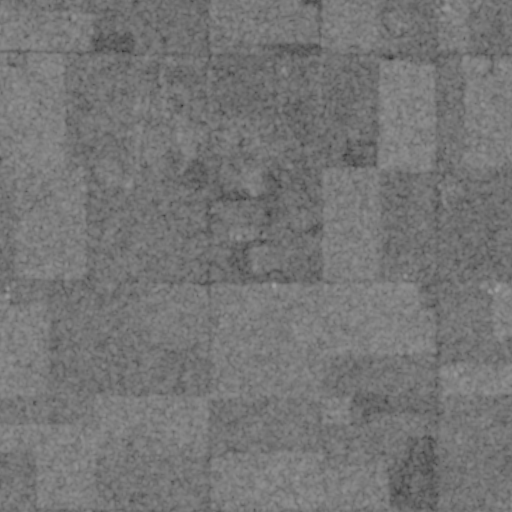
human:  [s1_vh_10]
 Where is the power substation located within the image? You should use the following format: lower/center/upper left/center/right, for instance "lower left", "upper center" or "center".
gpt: The power substation is located in the center of the image.
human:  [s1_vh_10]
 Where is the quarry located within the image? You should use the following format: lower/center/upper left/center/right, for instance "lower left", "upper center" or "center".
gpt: There is no quarry in the image.

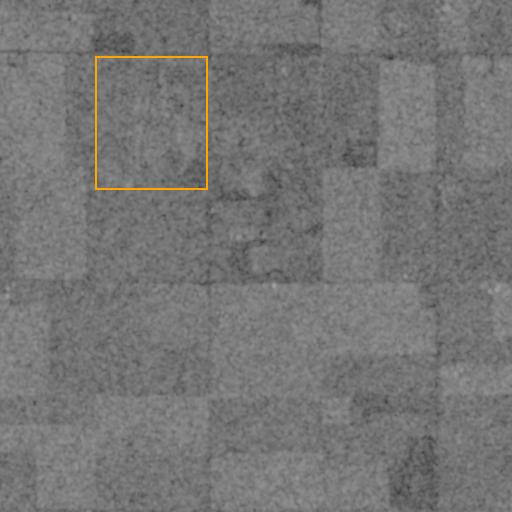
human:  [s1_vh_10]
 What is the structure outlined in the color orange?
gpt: The structure outlined in orange is a park.
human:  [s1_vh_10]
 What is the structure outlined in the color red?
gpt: There is no red outline.